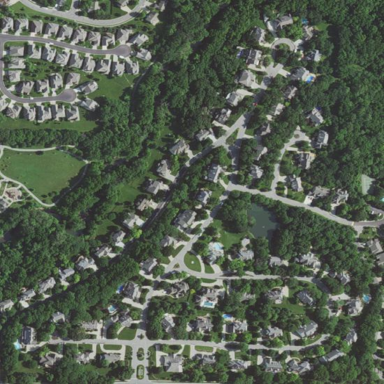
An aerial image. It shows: Residential area consisting of single-family homes.